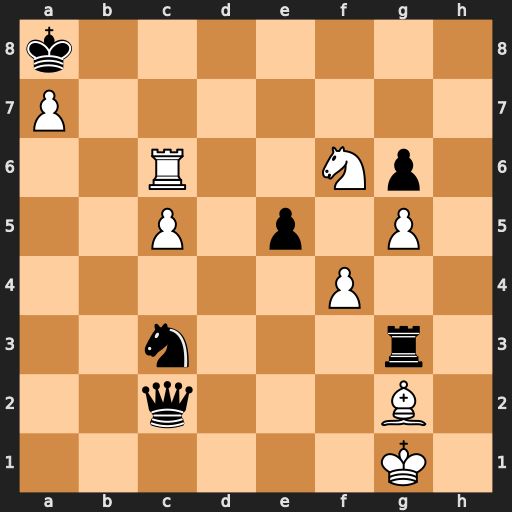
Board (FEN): k7/P7/2R2Np1/2P1p1P1/5P2/2n3r1/2q3B1/6K1
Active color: w
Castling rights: -
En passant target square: -
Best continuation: Rc8+ Kxa7 Ra8#